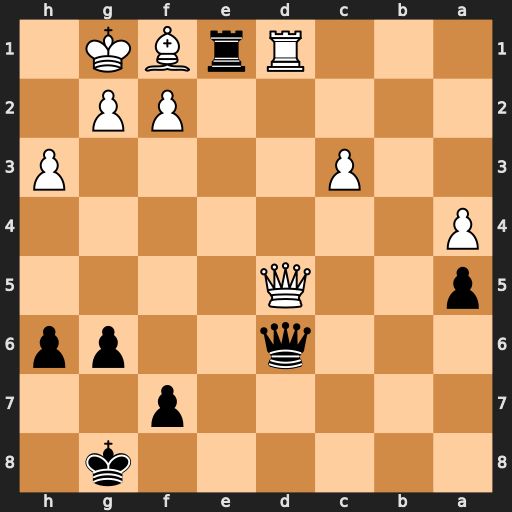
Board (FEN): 6k1/5p2/3q2pp/p2Q4/P7/2P4P/5PP1/3RrBK1
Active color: b
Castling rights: -
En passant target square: -
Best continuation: Rxd1 Qxd6 Rxd6